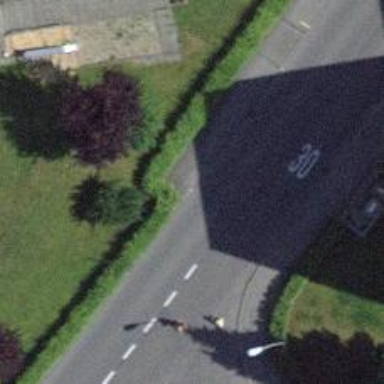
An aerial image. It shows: Kerb serving as barrier.